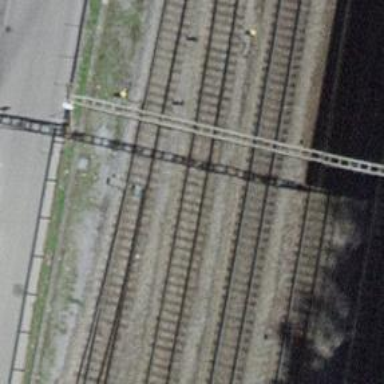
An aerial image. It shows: Railway switch.